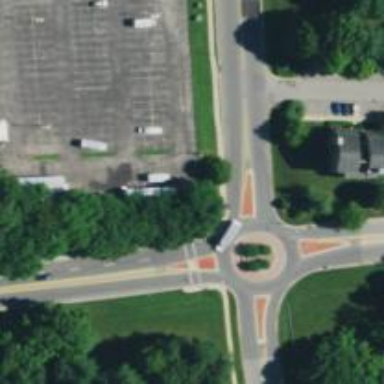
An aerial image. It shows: Tertiary road with asphalt surface leading to roundabout.